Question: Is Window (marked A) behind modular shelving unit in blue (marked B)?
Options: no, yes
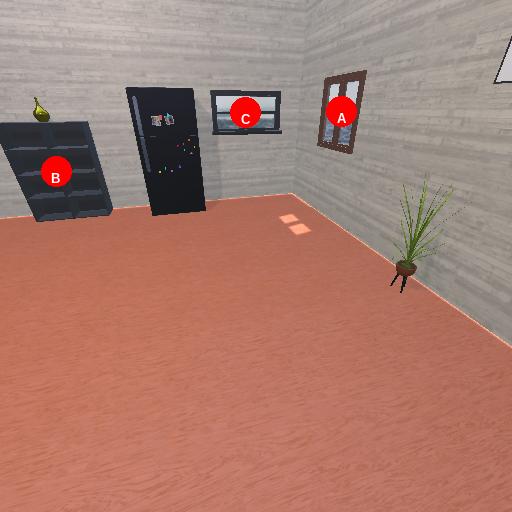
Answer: no